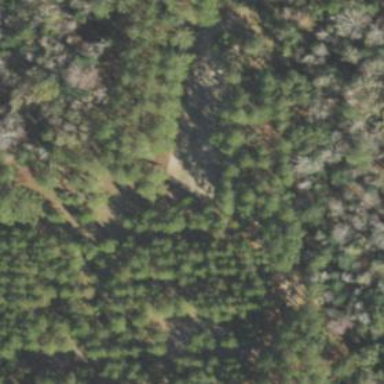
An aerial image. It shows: Forest dominated by needle-leaved trees.